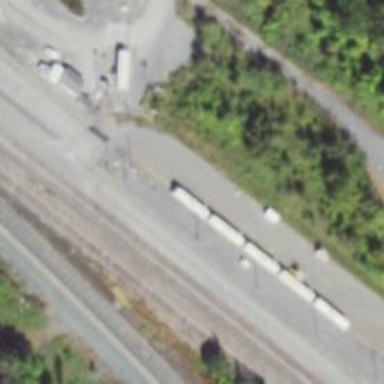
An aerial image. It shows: Railway yard.